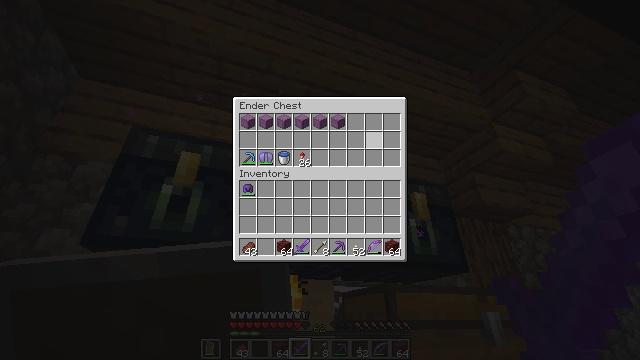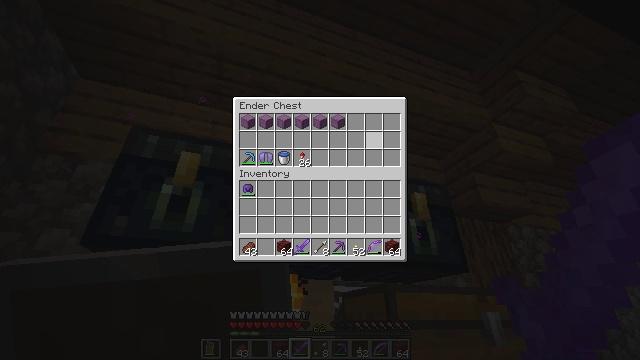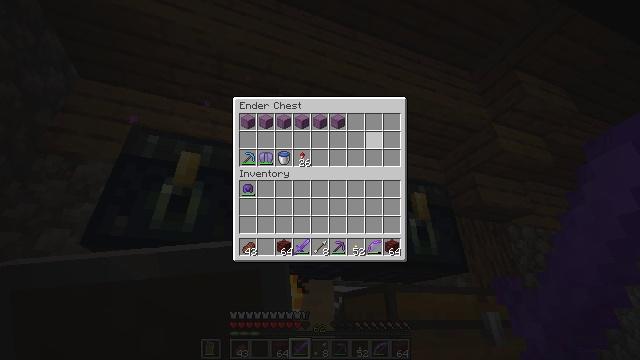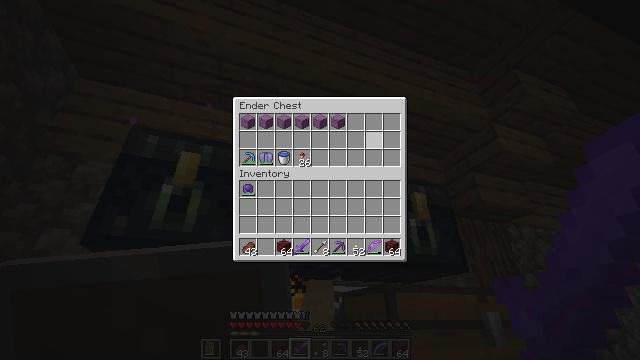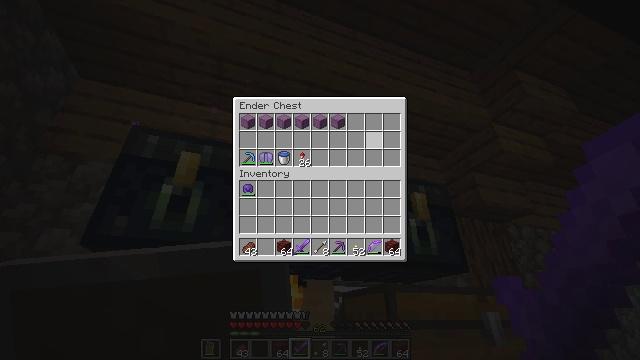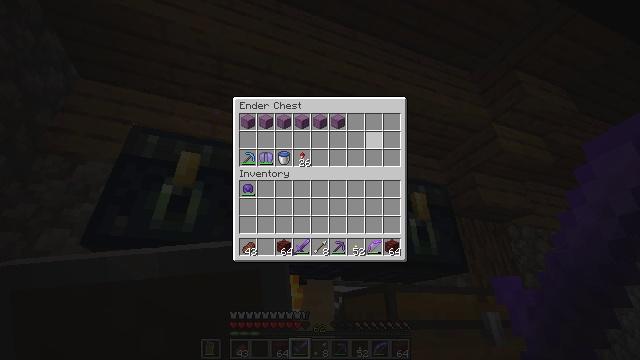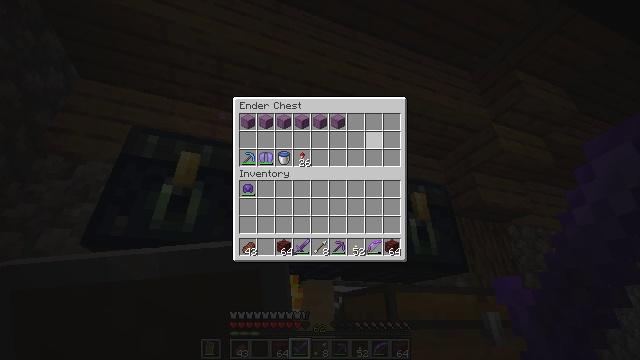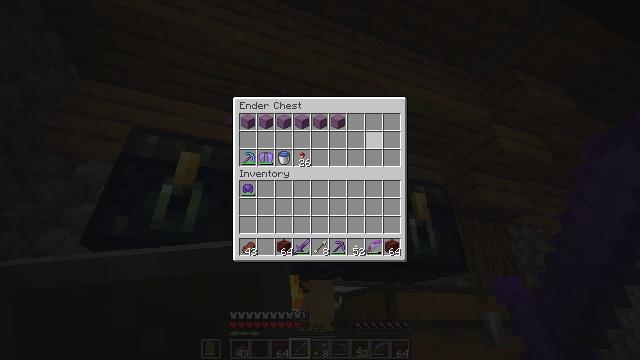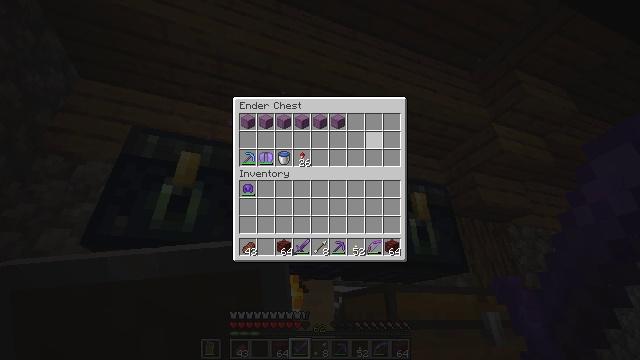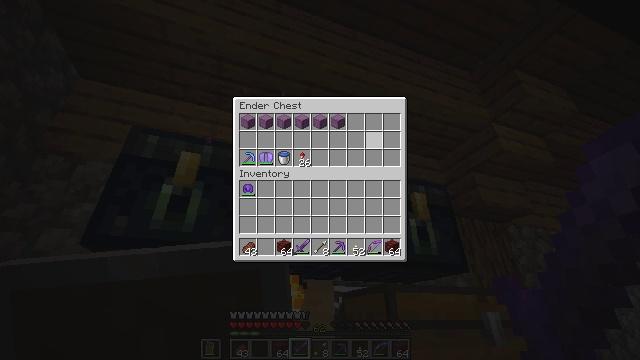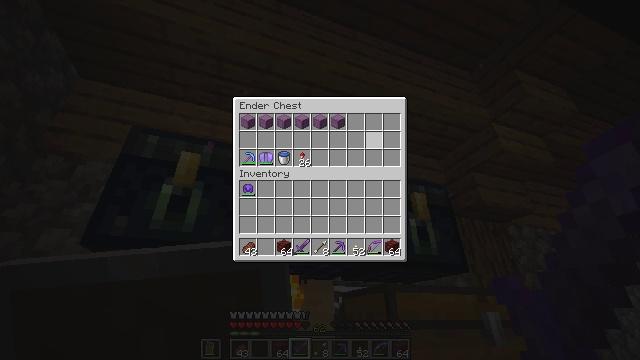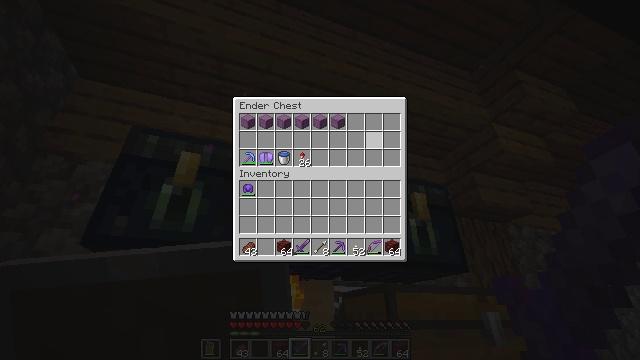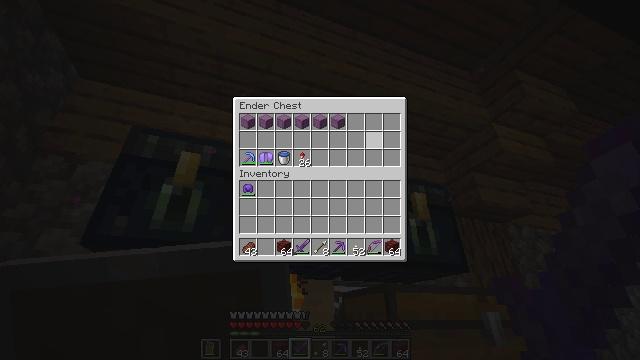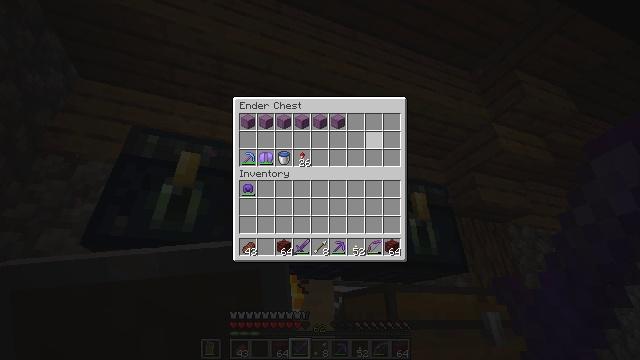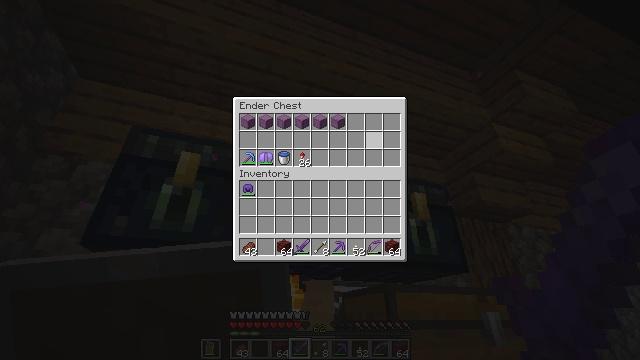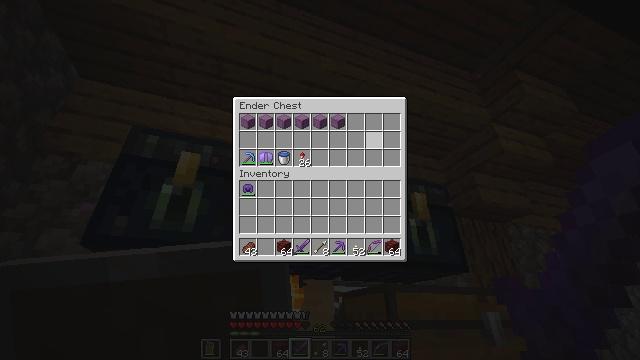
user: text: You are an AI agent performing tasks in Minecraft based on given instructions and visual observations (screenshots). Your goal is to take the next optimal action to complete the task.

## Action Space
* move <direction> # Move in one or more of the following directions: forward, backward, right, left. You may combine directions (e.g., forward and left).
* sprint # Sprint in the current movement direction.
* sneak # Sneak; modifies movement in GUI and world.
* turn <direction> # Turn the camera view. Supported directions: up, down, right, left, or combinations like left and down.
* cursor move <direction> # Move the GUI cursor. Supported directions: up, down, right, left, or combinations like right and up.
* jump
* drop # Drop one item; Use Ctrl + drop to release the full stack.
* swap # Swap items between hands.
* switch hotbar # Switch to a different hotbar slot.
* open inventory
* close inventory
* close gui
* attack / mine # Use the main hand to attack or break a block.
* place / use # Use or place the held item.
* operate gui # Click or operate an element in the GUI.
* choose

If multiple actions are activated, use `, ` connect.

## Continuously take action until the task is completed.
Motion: motion action
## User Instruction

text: Left click on the ender chest to mine.
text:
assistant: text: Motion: no_op
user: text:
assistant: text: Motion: no_op
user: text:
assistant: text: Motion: no_op
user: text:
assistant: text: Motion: no_op
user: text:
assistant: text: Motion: no_op
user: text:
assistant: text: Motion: no_op
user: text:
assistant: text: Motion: no_op
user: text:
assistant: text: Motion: no_op
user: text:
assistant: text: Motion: no_op
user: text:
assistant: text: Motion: no_op
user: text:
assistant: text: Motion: no_op
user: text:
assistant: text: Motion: no_op
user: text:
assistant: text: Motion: no_op
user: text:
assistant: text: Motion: no_op
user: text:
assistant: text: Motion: no_op
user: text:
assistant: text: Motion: no_op
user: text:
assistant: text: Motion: no_op
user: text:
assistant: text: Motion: no_op
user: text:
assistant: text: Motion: no_op
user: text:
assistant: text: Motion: no_op
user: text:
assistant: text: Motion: no_op
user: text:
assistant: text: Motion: no_op
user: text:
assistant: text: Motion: no_op
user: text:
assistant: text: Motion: no_op
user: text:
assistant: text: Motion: no_op
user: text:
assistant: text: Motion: no_op
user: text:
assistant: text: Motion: no_op
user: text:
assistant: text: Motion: no_op
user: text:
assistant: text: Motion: no_op
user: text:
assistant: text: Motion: no_op